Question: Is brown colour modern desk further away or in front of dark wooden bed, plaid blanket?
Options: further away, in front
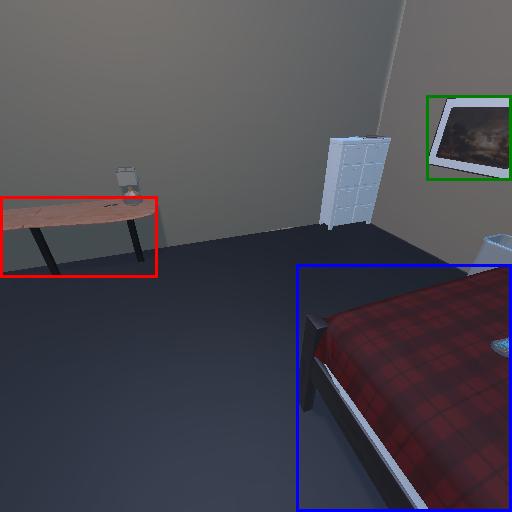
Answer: further away